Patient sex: M
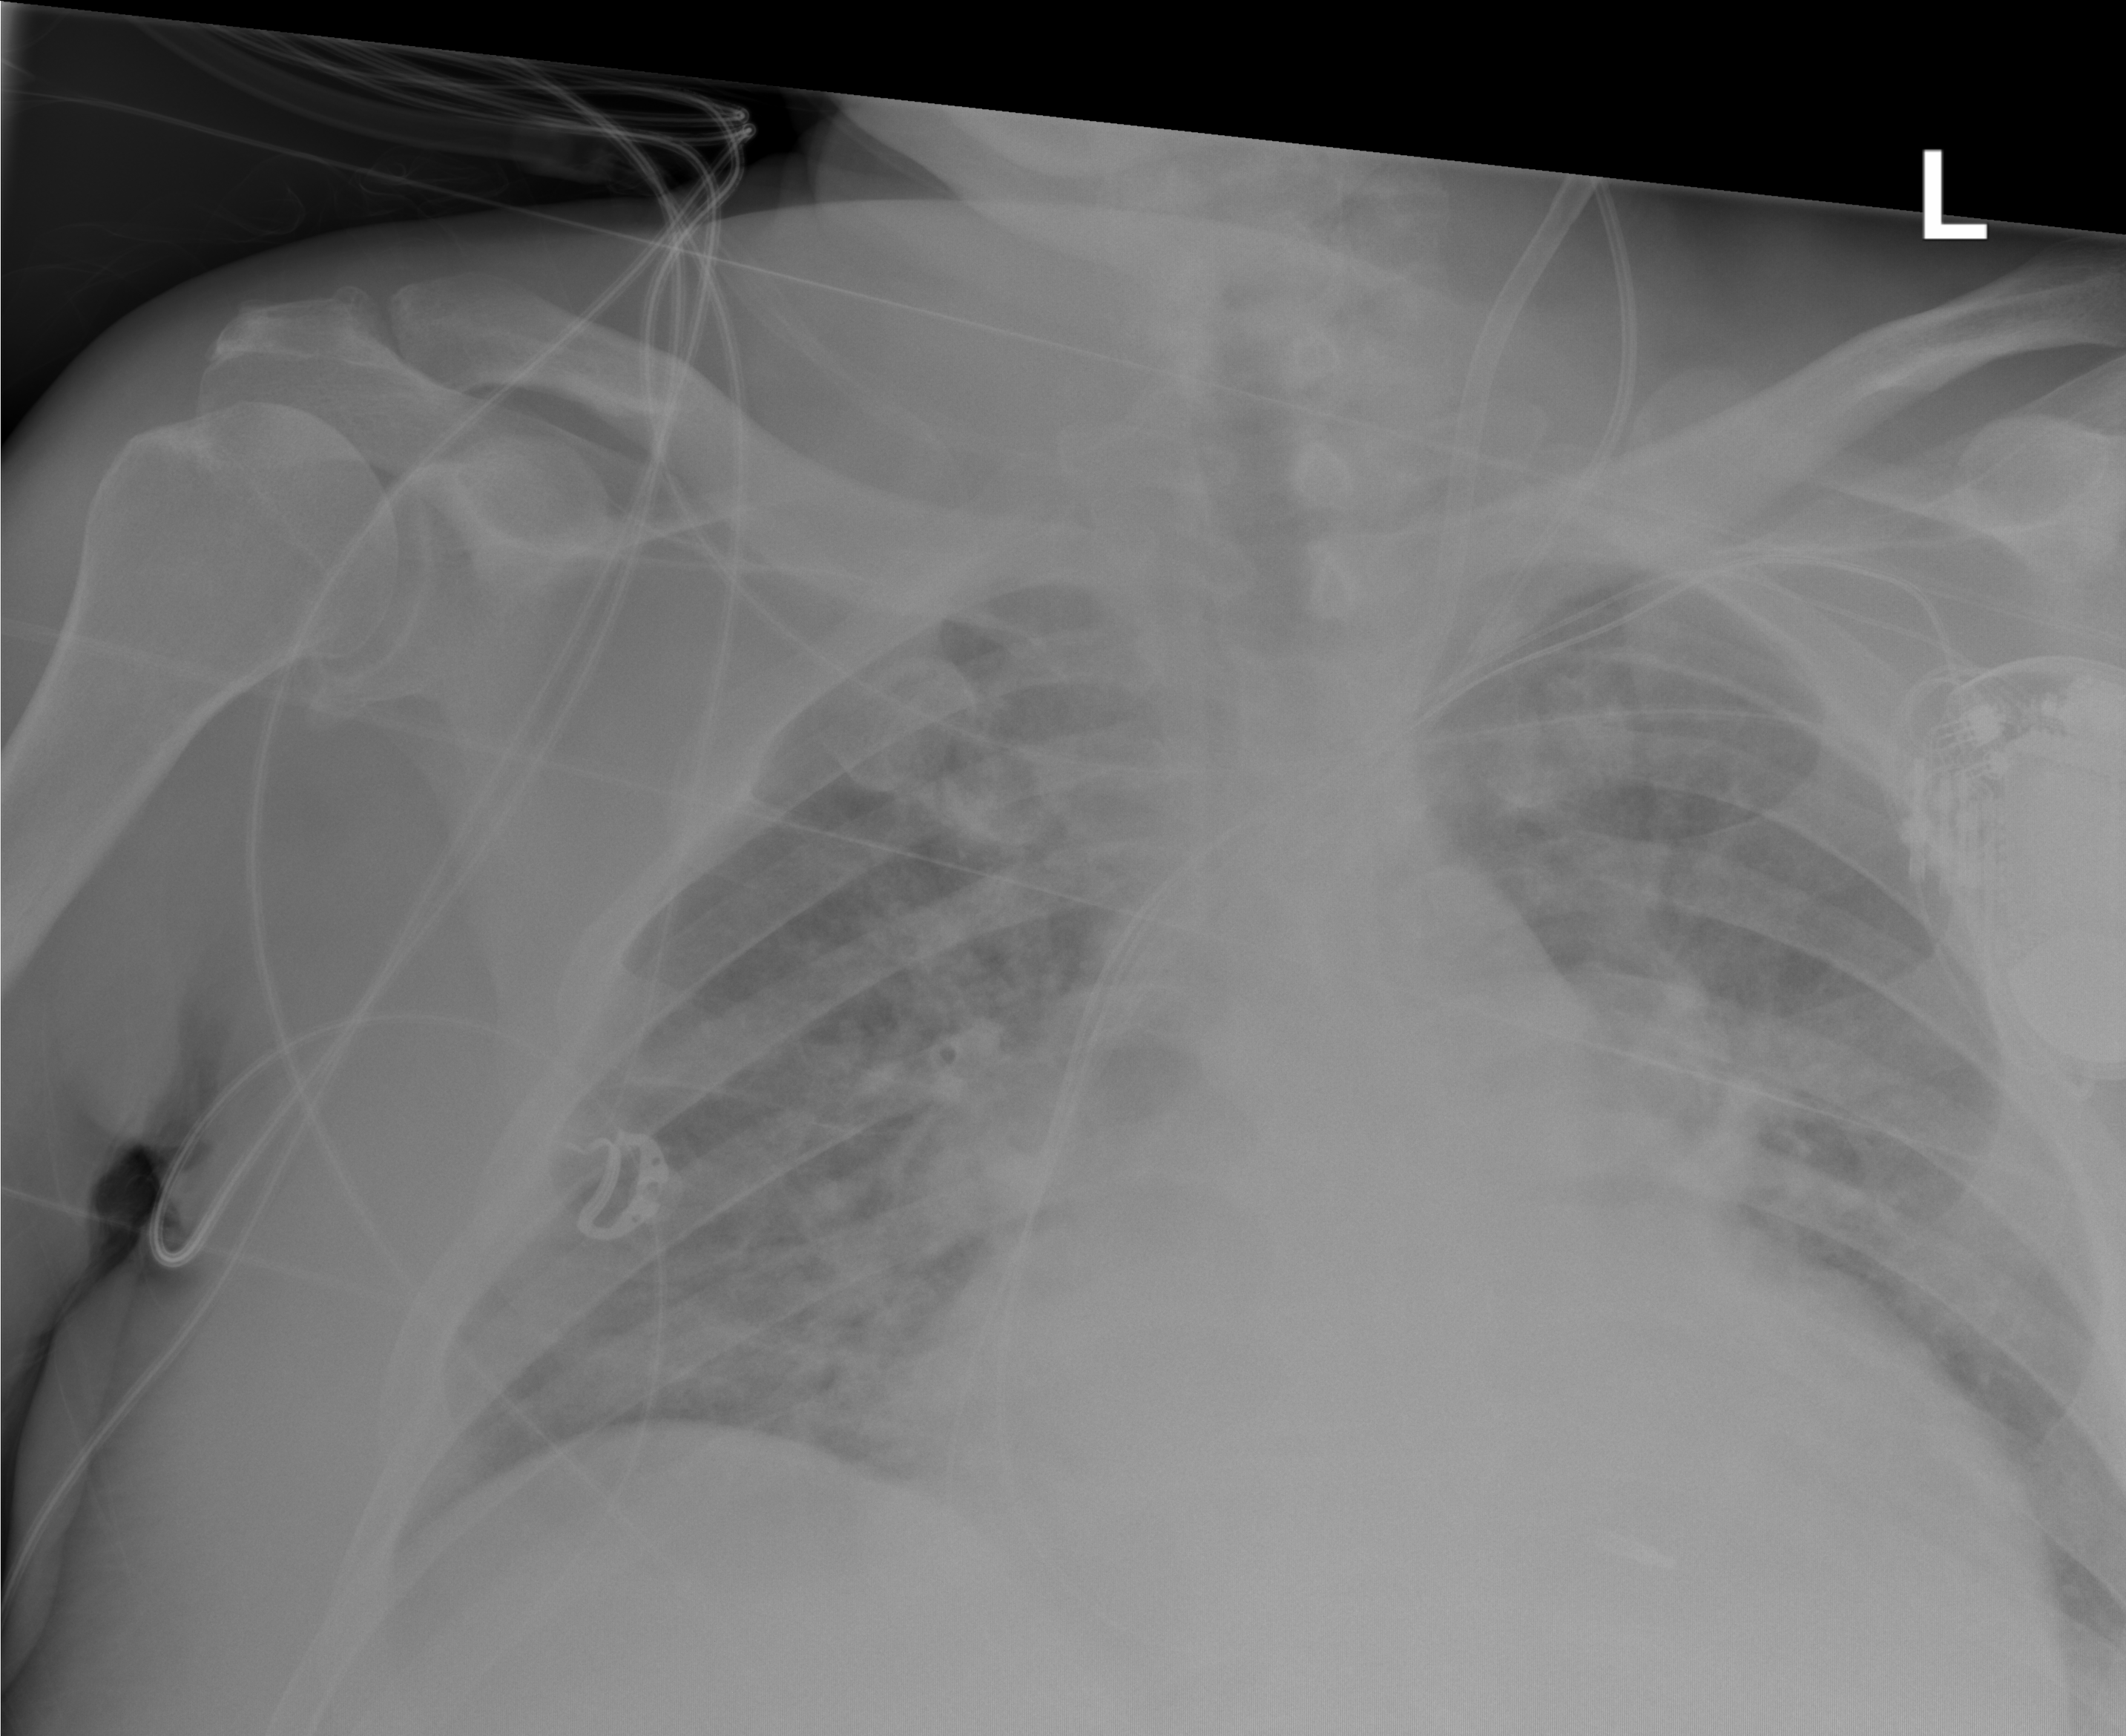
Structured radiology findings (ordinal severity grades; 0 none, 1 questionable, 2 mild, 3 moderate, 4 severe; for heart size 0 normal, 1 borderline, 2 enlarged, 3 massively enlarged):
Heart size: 2
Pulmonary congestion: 3
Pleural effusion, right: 1
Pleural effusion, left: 1
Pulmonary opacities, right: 3
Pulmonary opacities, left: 3
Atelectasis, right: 2
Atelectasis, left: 2